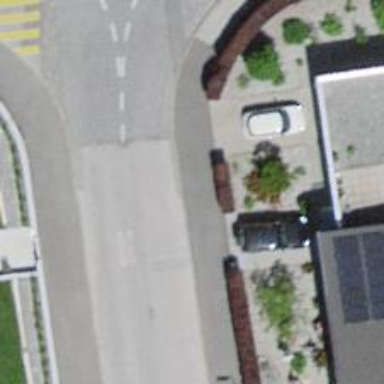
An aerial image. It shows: Bus stop with platform for public transport.